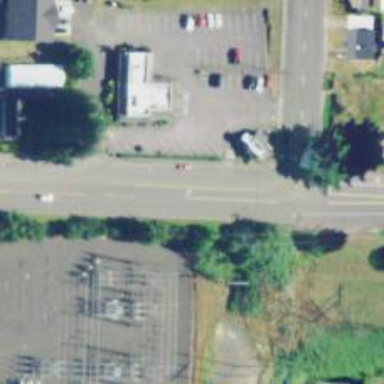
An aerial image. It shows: Secondary road with asphalt surface and sidewalk on the left.